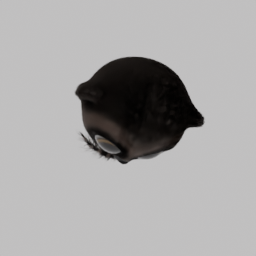
Label: animals